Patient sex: M
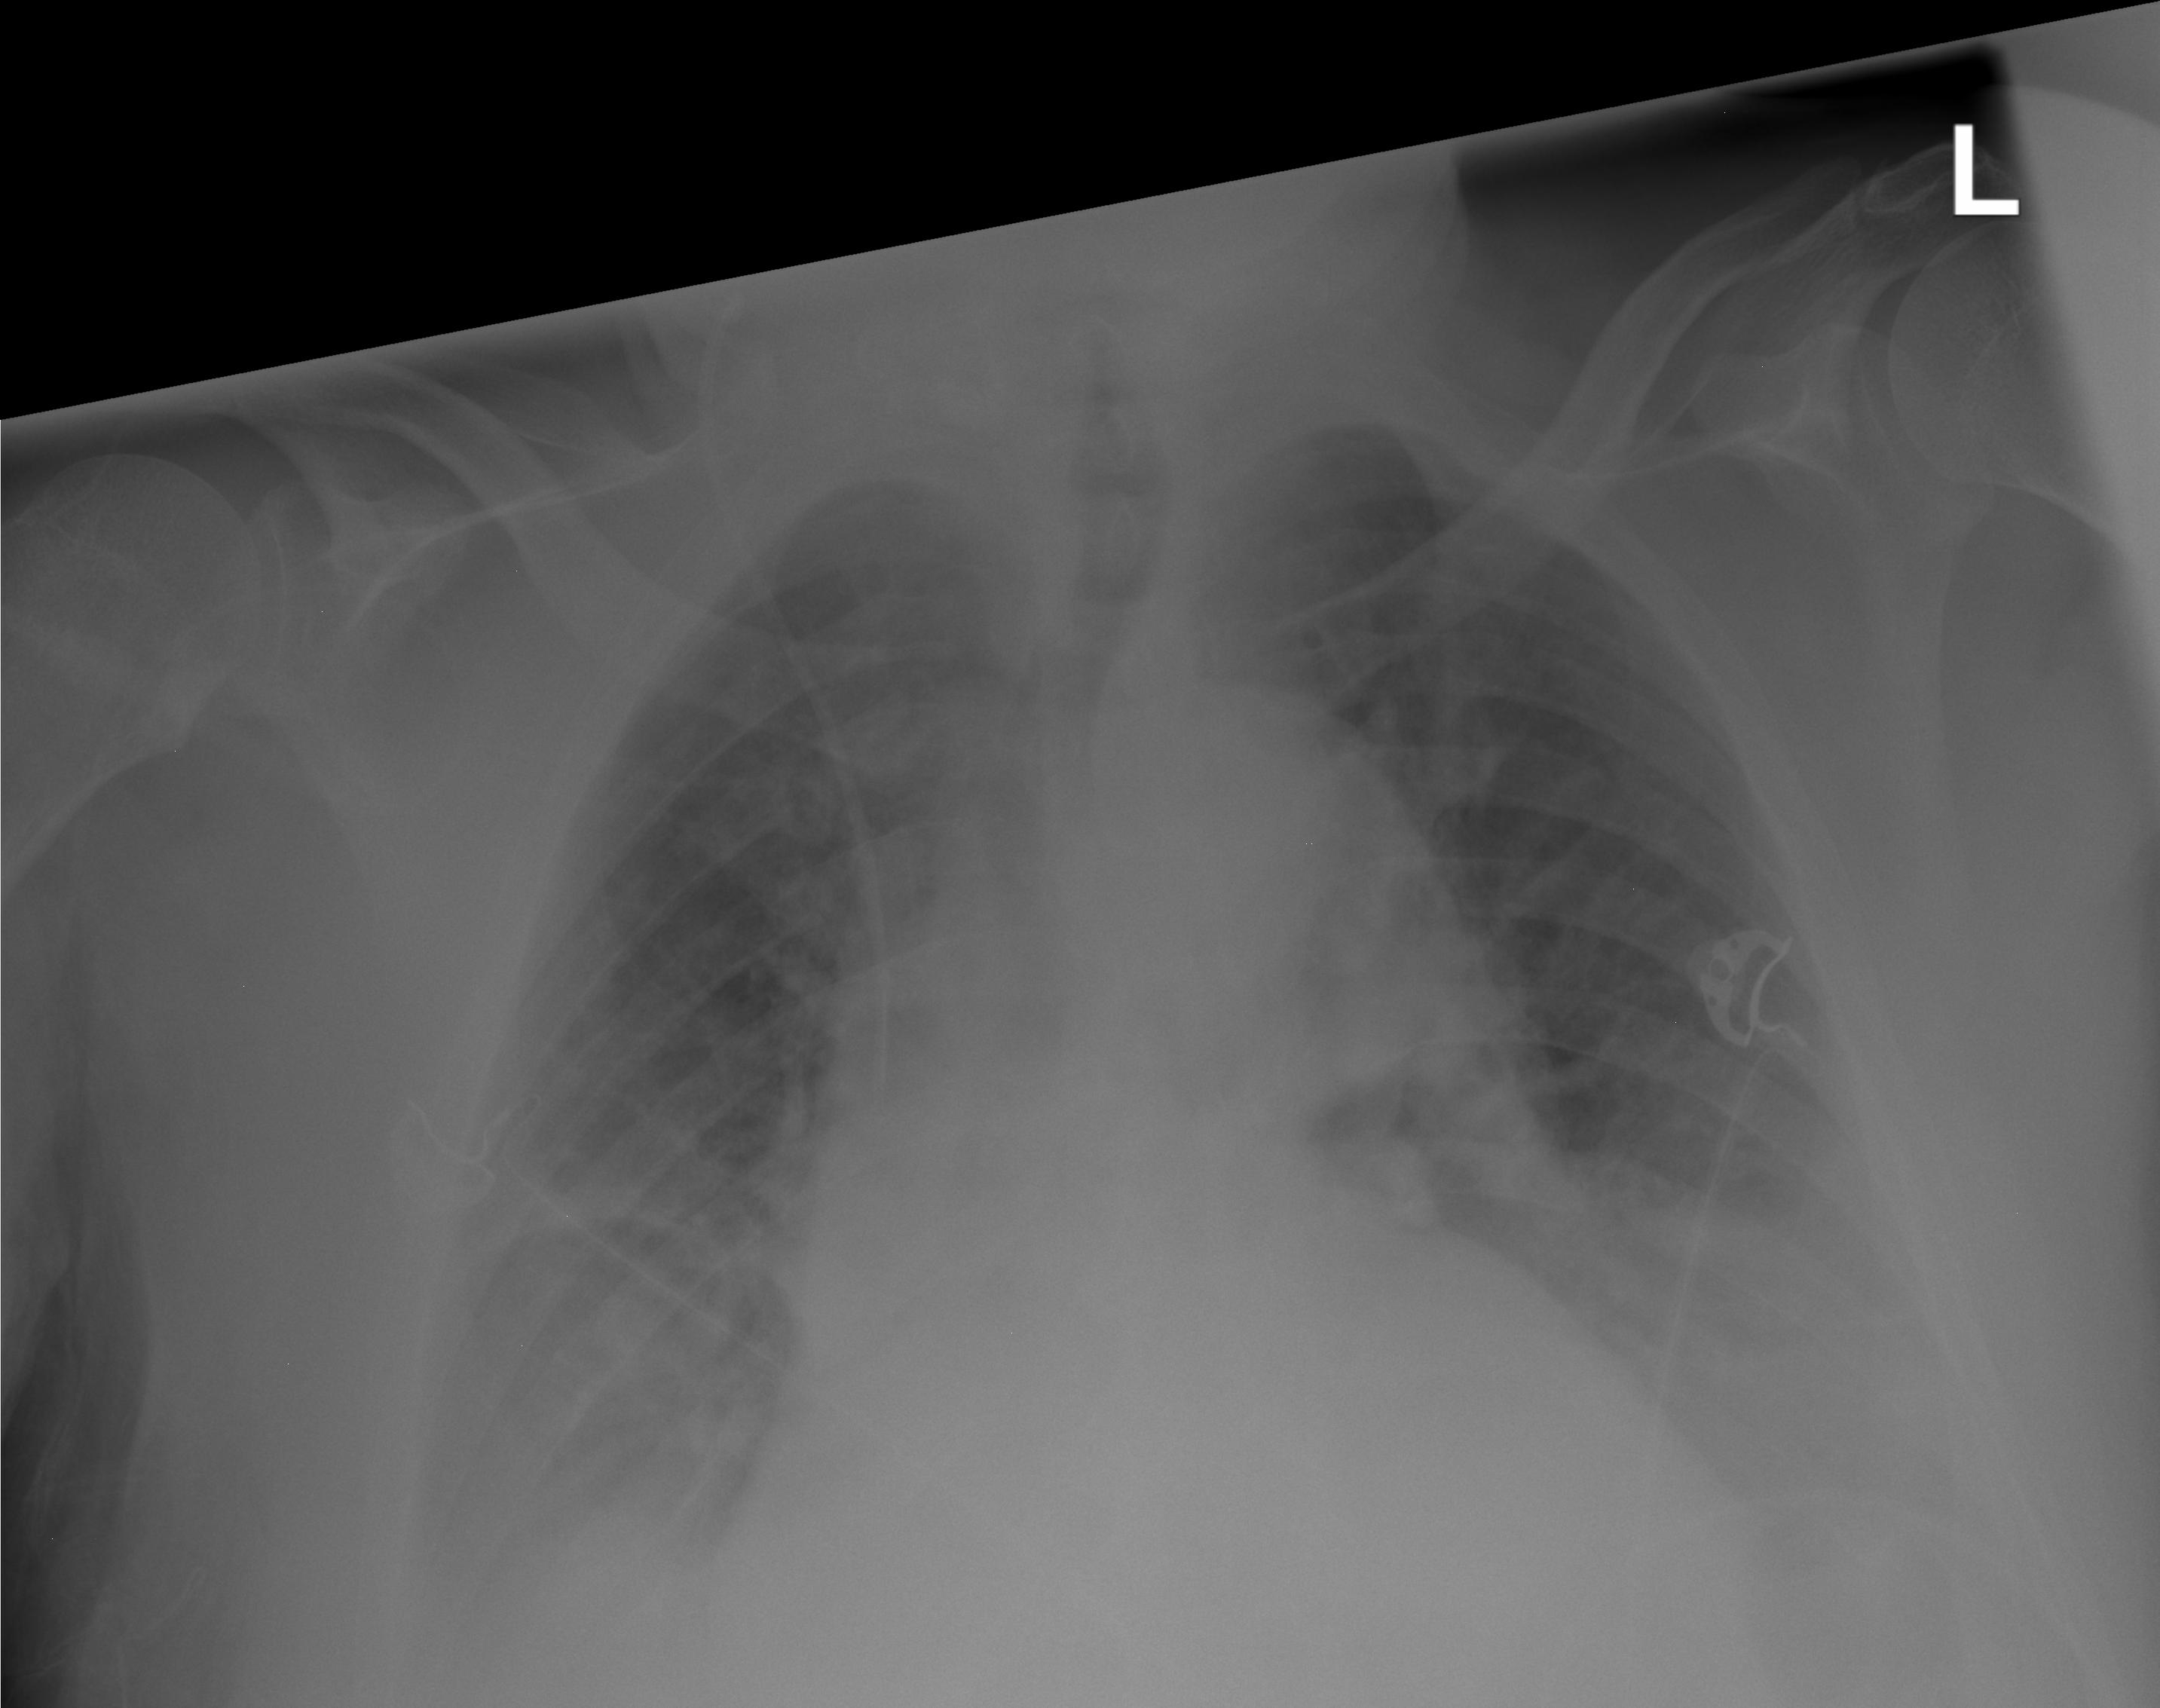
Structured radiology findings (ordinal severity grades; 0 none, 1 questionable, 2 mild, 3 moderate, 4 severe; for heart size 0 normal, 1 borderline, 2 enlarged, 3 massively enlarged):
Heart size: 0
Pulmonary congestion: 2
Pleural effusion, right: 2
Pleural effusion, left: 2
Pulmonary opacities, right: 0
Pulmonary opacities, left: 0
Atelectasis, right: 2
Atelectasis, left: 2